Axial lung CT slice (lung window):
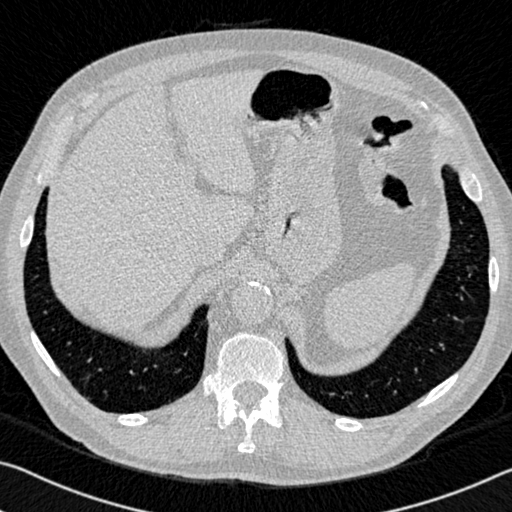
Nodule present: no